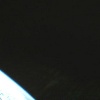
Label: space